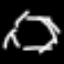
Label: octagon